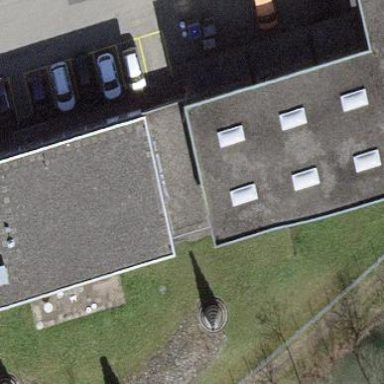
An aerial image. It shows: Building that serves as green waste recycling center.